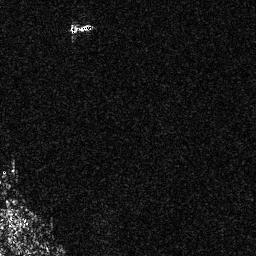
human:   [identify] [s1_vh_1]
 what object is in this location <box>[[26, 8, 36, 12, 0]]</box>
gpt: <ref>1 small ship at the top</ref>